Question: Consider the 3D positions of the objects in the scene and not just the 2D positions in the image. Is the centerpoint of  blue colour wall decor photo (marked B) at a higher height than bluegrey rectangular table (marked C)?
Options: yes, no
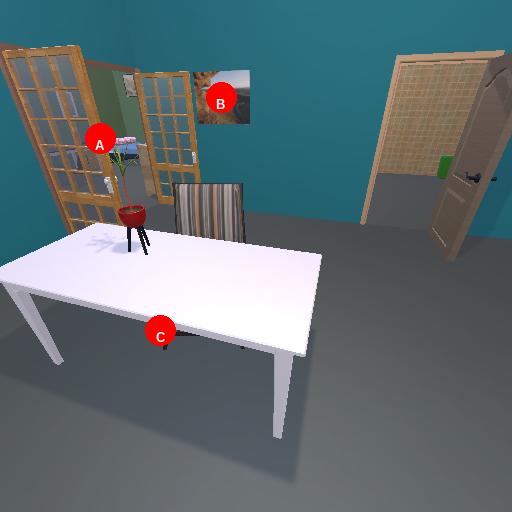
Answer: yes